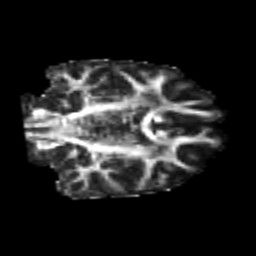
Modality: FA
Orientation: coronal
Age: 24
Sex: male
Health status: healthy
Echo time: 0.074 s